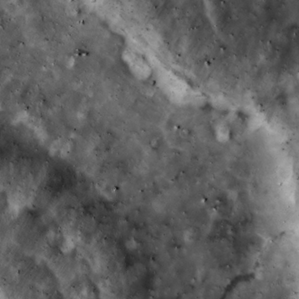
Label: non_frost